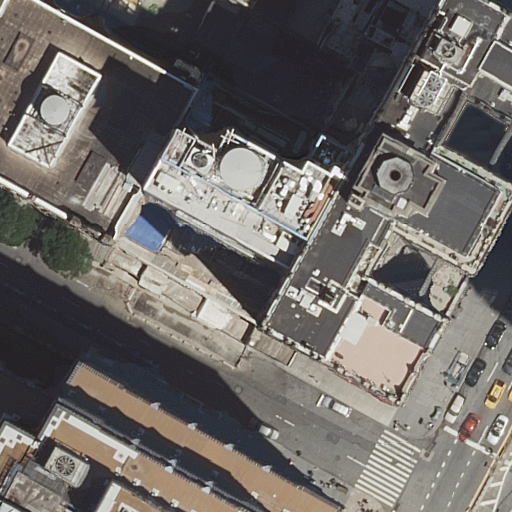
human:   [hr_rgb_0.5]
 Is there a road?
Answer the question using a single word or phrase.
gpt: yes

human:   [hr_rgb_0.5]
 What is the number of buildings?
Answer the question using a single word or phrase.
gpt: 11

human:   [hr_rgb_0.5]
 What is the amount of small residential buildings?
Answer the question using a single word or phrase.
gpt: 3

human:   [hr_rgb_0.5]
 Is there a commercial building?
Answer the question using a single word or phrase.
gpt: no

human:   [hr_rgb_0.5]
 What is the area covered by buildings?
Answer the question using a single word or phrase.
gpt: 4916m2

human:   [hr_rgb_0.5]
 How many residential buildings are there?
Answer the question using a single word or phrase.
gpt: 11

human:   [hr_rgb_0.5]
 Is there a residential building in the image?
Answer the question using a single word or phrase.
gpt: yes

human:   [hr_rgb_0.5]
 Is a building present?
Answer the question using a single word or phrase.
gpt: yes

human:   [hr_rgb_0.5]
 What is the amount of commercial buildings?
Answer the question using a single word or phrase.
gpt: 0

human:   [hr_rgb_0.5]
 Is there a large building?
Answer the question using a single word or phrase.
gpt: yes

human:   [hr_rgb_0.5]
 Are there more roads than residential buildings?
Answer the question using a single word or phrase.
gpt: no

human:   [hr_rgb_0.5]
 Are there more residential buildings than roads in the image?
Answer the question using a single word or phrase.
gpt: yes

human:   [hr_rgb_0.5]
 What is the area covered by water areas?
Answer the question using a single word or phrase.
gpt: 0m2

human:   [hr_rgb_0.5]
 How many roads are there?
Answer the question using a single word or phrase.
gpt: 5

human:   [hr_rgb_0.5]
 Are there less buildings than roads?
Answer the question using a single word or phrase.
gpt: no

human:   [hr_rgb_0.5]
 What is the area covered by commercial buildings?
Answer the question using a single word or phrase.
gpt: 0m2

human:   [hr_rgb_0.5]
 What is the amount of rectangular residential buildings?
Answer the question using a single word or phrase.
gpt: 10

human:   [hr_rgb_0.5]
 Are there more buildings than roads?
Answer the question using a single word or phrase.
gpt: yes

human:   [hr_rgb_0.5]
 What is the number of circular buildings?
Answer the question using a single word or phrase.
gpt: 0

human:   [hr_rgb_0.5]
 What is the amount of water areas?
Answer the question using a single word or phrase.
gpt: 0

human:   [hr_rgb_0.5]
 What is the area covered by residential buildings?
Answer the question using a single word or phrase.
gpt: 4916m2

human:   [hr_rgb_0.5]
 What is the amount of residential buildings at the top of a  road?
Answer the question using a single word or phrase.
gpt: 10

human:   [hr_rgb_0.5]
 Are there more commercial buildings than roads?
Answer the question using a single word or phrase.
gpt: no

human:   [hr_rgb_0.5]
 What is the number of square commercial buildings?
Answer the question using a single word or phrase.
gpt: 0

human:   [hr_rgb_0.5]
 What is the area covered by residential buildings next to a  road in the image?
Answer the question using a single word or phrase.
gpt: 4916m2

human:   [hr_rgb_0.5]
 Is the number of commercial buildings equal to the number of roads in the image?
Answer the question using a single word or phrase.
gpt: no

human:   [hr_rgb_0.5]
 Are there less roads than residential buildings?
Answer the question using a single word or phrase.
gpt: yes

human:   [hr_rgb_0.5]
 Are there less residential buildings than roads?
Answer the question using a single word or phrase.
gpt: no

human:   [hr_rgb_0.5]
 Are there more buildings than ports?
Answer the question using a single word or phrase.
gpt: yes

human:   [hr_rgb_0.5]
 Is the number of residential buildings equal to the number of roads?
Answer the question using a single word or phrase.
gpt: no

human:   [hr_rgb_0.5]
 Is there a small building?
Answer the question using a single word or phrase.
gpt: yes

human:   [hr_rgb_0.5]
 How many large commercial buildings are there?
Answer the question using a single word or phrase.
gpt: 0

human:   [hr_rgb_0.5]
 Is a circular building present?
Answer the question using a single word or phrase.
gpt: no

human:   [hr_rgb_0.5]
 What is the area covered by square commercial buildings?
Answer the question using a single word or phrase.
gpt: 0m2

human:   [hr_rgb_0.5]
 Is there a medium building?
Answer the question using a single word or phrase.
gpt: yes

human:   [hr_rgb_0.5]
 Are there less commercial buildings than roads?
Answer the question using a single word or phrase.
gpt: yes

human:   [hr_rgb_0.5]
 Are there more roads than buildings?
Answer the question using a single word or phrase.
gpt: no

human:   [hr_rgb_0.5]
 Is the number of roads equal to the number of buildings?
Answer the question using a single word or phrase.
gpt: no

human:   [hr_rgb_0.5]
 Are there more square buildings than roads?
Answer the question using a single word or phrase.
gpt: no

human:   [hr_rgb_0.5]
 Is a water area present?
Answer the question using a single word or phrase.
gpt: no

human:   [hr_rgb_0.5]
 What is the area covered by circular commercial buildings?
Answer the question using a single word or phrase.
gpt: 0m2

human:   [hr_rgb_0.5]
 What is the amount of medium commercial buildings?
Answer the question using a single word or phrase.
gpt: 0

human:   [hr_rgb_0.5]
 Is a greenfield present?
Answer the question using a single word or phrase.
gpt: no

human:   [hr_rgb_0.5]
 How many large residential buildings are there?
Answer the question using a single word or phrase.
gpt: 4

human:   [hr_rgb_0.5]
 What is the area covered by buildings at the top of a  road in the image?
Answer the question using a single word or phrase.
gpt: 3475m2

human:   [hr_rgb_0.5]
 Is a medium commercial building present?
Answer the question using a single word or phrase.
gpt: no

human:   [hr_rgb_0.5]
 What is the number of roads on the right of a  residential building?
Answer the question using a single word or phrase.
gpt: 5

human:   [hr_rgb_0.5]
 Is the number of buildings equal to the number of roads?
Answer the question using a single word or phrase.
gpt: no

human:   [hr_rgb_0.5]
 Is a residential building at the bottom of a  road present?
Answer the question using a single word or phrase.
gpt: yes

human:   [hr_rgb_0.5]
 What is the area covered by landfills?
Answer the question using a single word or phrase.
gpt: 0m2

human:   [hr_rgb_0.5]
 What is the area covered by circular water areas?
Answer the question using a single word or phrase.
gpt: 0m2

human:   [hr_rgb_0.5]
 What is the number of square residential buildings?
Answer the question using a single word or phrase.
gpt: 0

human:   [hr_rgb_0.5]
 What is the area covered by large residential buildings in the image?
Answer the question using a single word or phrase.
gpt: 4002m2

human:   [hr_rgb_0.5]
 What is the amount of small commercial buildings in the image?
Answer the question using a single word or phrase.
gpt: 0

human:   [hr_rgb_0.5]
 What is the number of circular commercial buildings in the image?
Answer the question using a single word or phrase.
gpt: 0

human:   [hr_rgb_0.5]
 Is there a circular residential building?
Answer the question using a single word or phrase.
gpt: no

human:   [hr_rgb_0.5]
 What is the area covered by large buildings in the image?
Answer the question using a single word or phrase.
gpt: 4002m2

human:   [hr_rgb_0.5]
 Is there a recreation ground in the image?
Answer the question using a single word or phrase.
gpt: no

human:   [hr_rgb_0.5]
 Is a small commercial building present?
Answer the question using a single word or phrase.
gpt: no

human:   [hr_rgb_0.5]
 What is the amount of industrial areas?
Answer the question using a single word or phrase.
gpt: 0

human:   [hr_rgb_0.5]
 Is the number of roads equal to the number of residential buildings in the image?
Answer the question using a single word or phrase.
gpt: no

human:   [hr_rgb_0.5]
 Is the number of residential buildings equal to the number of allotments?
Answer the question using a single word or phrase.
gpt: no

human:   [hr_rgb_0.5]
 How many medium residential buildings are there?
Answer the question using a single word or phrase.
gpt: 4

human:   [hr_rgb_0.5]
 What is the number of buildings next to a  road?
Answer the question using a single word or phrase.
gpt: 11